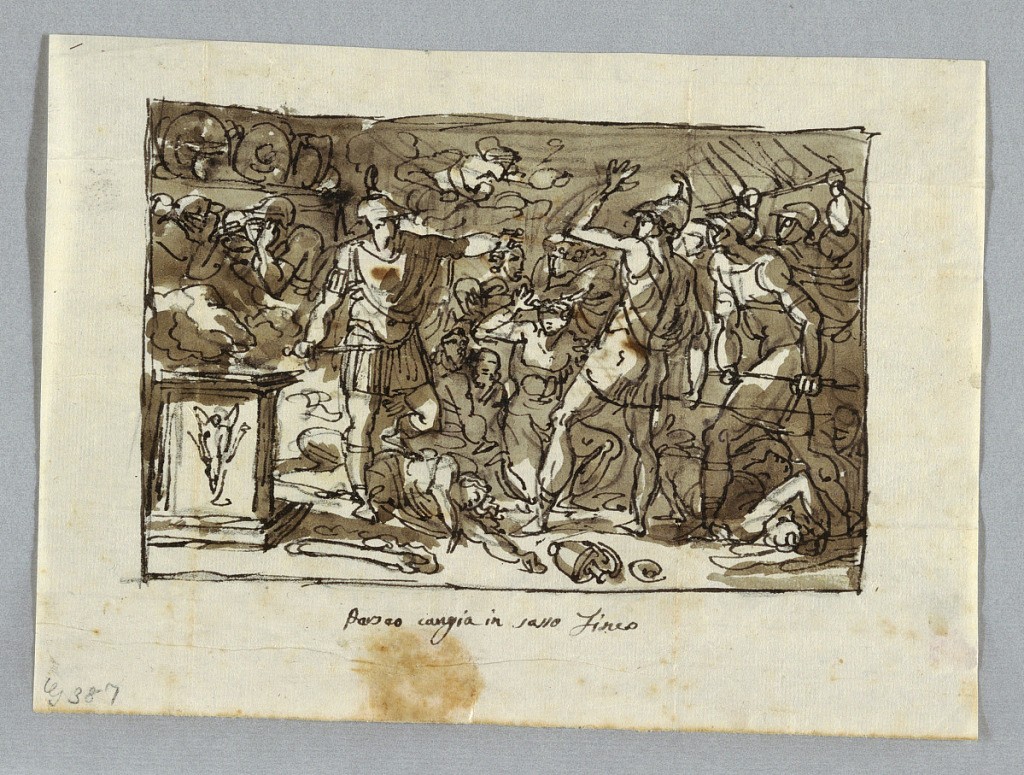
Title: Sketchbook Page: Peruses Transforms Phinaeus into Stone
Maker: Felice Giani, Italian, 1758–1823
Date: ca. 1820
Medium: Pen and brown ink, brush and brown wash over traces of graphite on cream laid paper
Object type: Drawing
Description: Horizontal rectangle showing loosely drawn classical figures against a dark ground.